Question: jsfidder here <URL>
My problem is I have multiple spaces in the content of '<option>'
jQuery 'val()' gives me correct value, but browser renders the '<option>' as if there is only a single space in the string.
Is there a way to to render multiple spaces correctly in '<option>'??
I tried '<option><pre>three spaces</pre></option>', but it doesn't do what I want.

'''
<select id="list">
<option>one space</option>
<option>two spaces</option>
<option>three spaces</option>
</select>
<p>Current Value:<pre id="val"></pre></p>
'''
'''
function update_val () {
$('#val').text($('#list').val());
}
$('#list').change(update_val);
//init
update_val();
'''
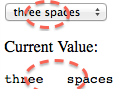
Answer: Use '&nbsp;' (normally you shouldn't use this for spacing, but you <URL>:
'''
<select id="list">
<option>one space</option>
<option>two &nbsp;spaces</option>
<option>three &nbsp;&nbsp;spaces</option>
</select>
'''
<URL>